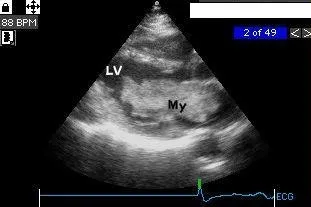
Echocardiography (45 months) long axis view. Myxoma in the left atrium prolapsing into the left ventricle. LV = left ventricle, My = myxoma.
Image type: radiology (ultrasound)